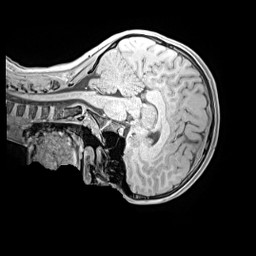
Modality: MP2RAGE
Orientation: sagittal
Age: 12
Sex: female
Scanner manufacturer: siemens
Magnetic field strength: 3 T
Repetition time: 4 s
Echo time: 0.00299 s